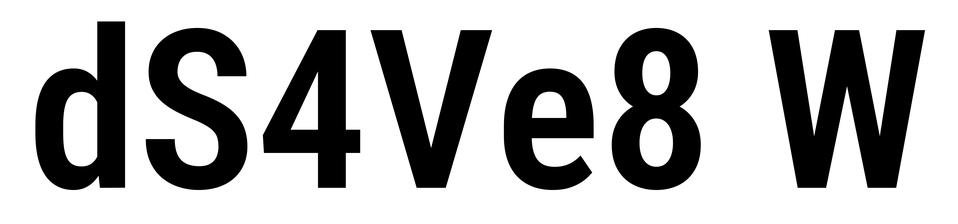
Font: Roboto_Condensed_SemiBold